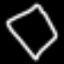
Label: diamond